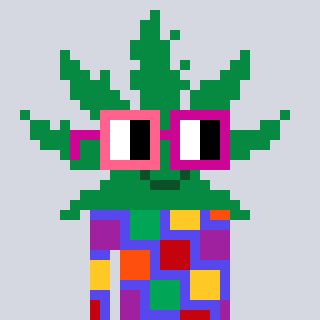
a pixel art character with square pink and red glasses, a weed-shaped head and a computerblue-colored body on a cool background